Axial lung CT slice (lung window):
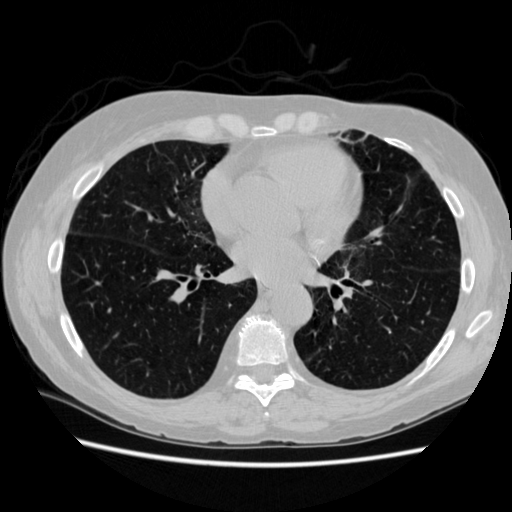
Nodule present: no